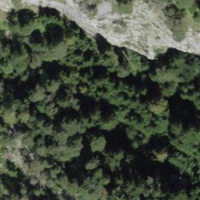
EUNIS habitat code: 43
Species observed at this site:
Asplenium trichomanes